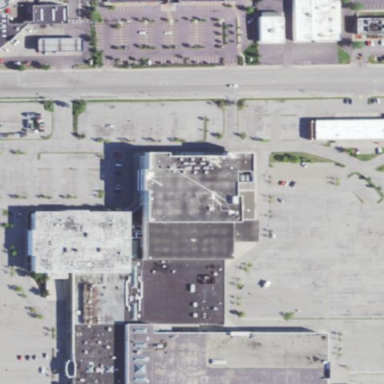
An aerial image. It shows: Department store building.